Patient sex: M
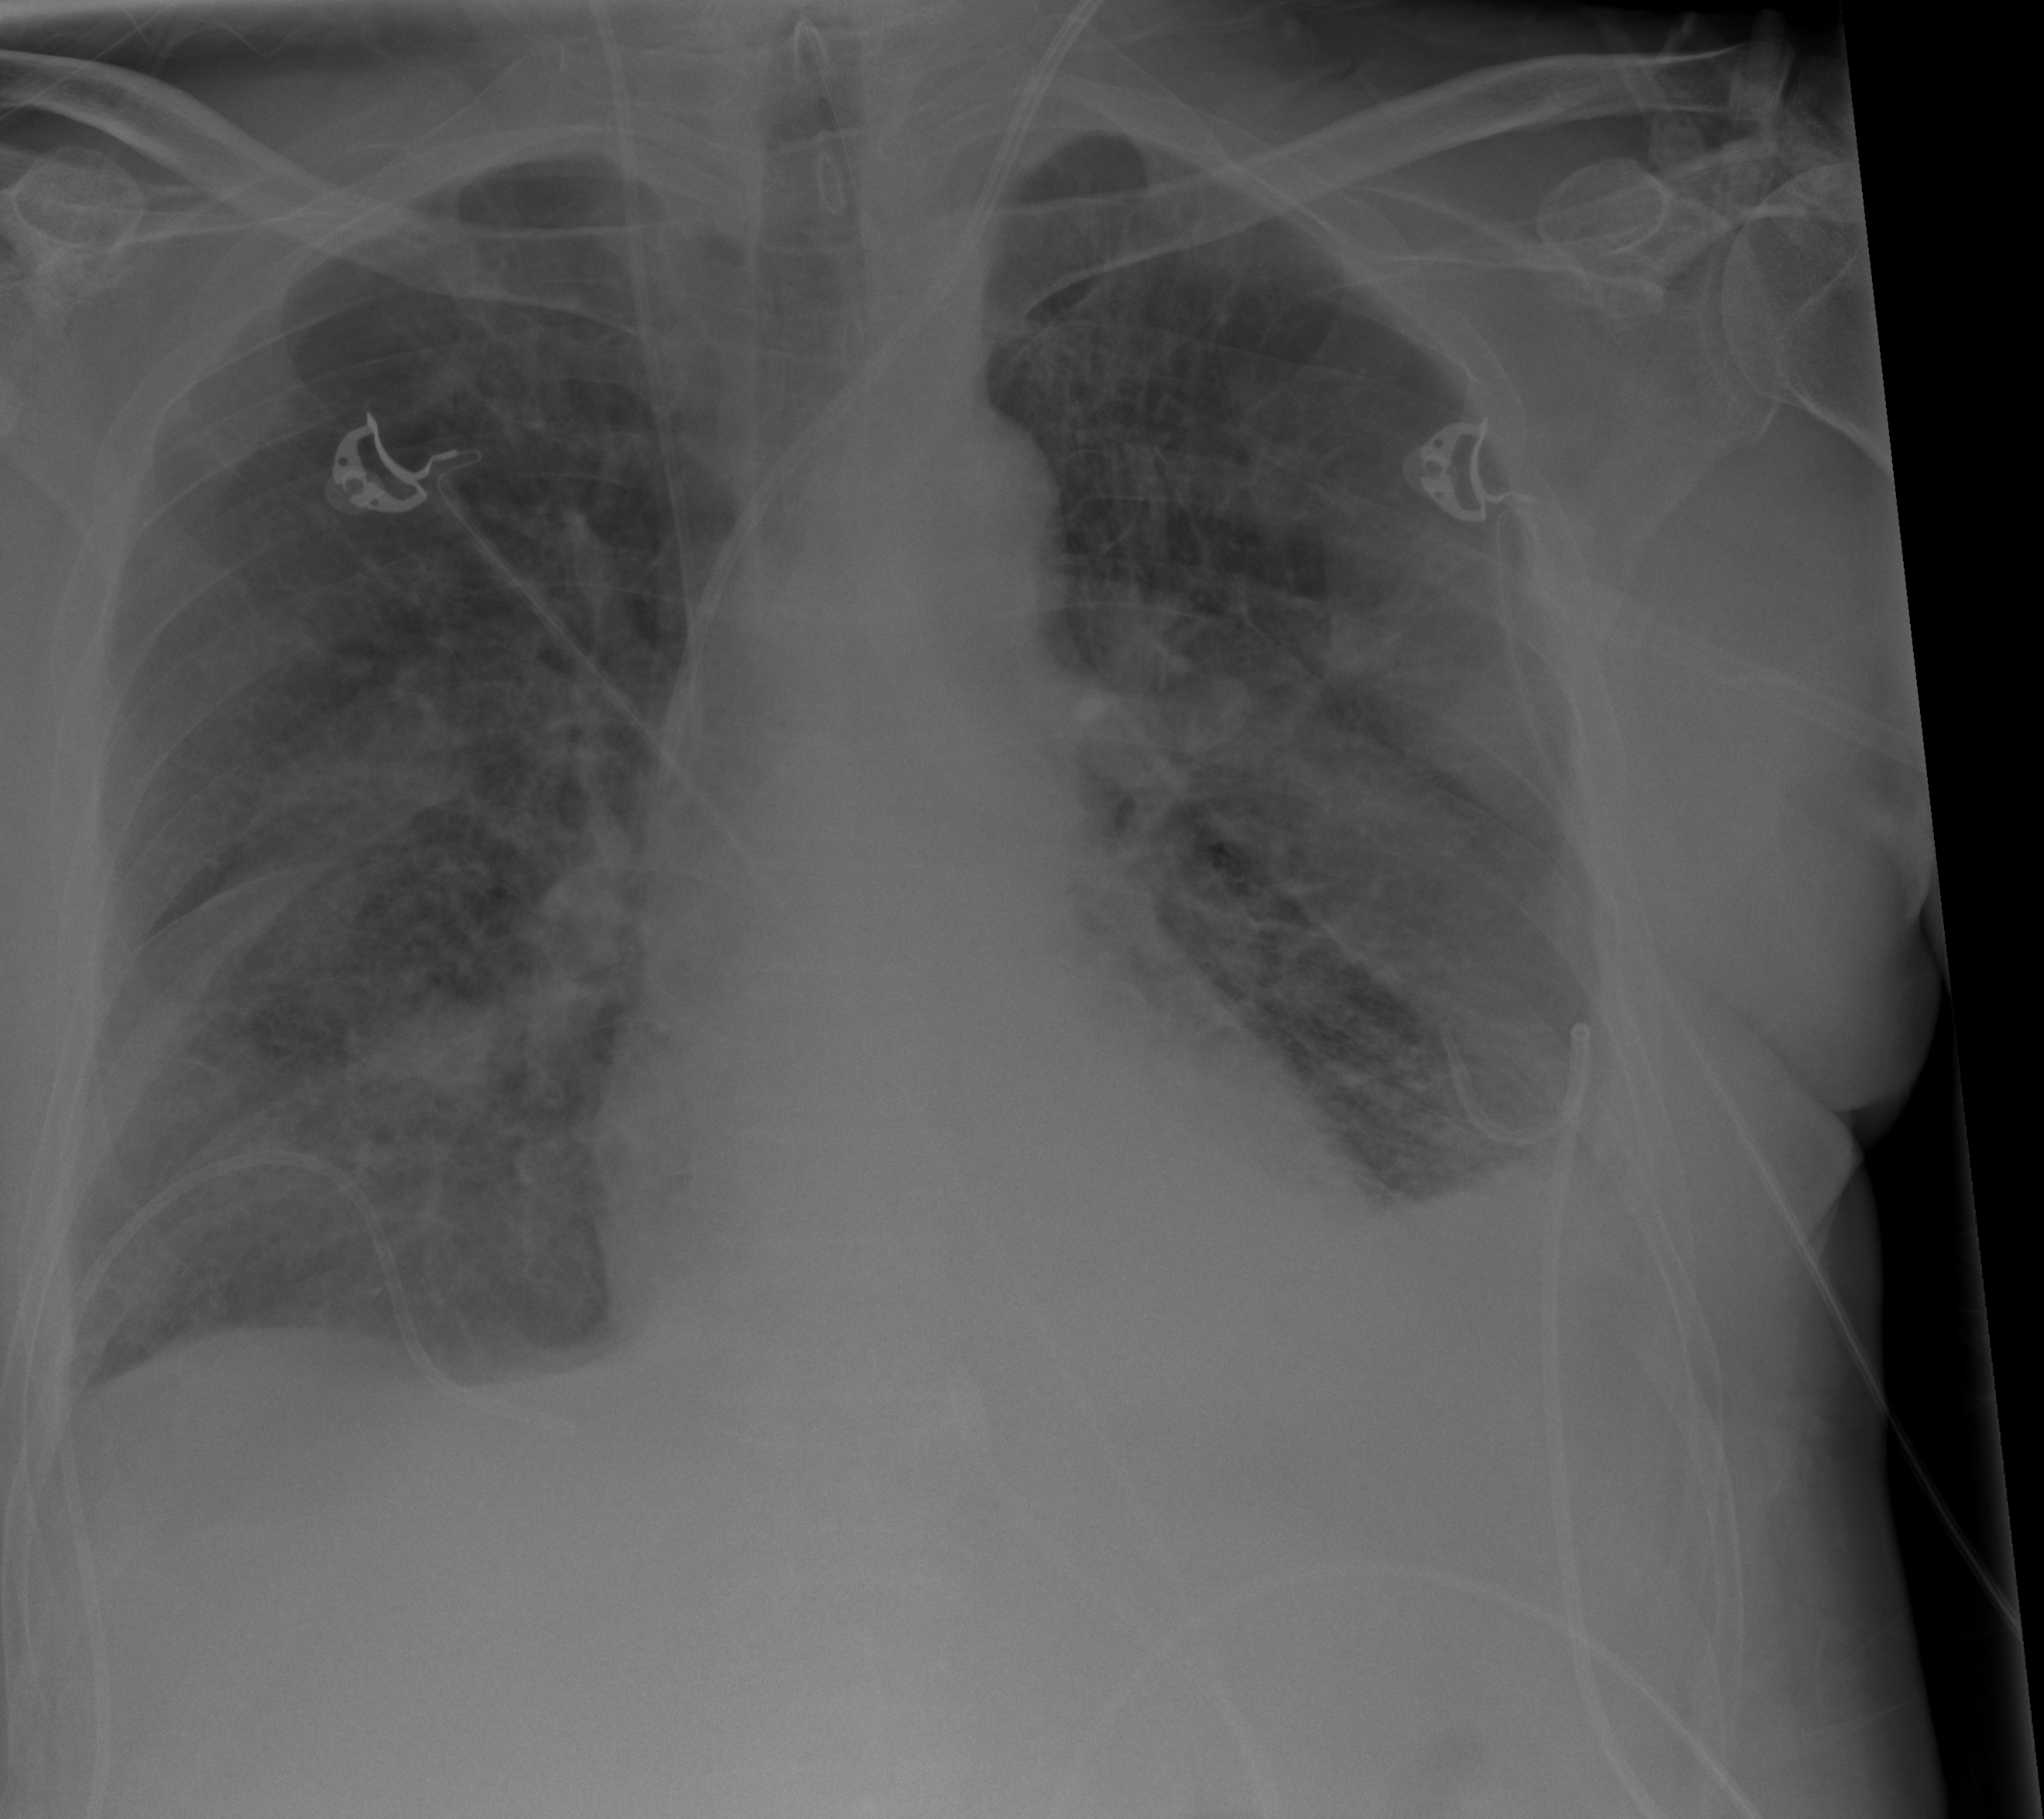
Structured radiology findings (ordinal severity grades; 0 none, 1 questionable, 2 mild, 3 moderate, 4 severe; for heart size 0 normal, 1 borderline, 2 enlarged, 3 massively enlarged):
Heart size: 0
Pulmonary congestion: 2
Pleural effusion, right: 3
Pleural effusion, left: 3
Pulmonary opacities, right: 3
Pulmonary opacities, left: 3
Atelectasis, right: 3
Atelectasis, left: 3